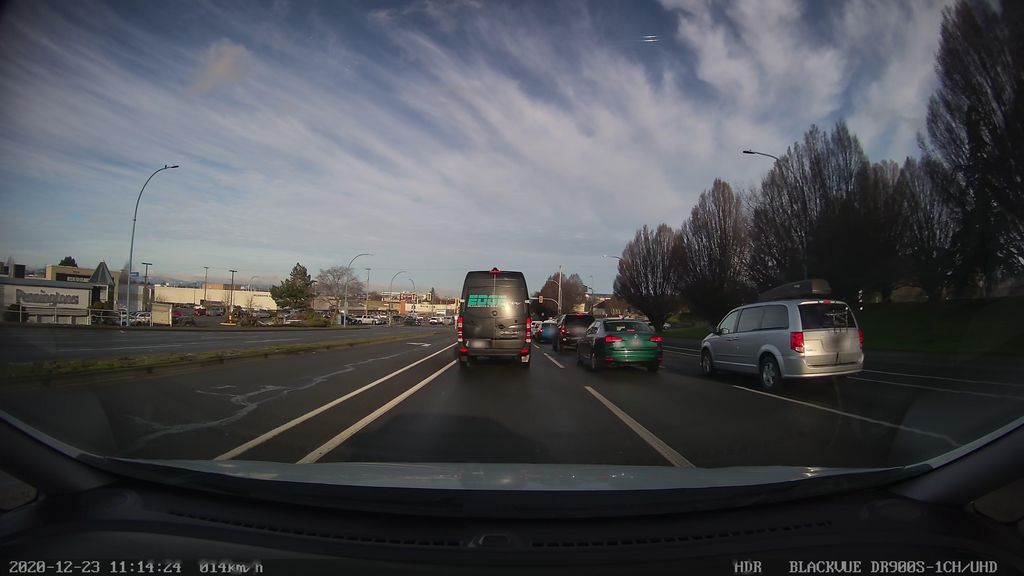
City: victoria